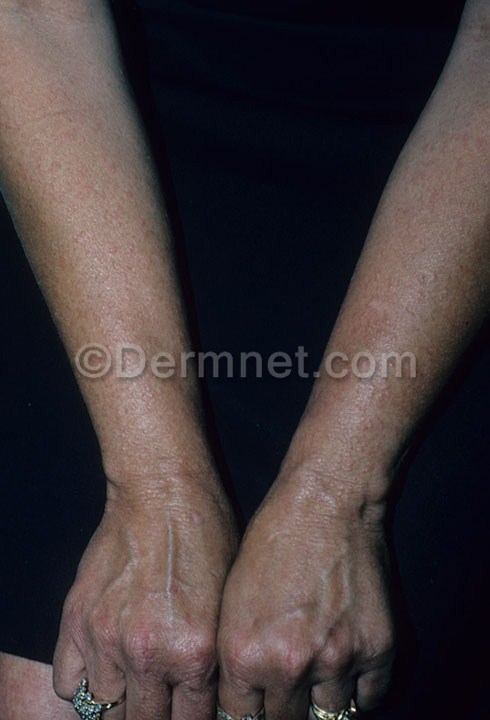
Disease: Exanthems and Drug Eruptions